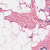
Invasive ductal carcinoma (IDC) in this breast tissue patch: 0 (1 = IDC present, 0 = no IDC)